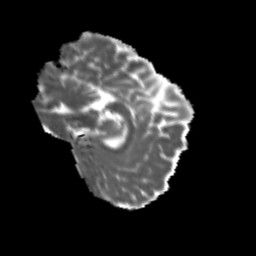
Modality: MD
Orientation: sagittal
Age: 23
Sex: male
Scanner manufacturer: siemens
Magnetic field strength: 3 T
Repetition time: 3.5 s
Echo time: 0.113 s